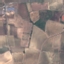
Land use / land cover: PermanentCrop